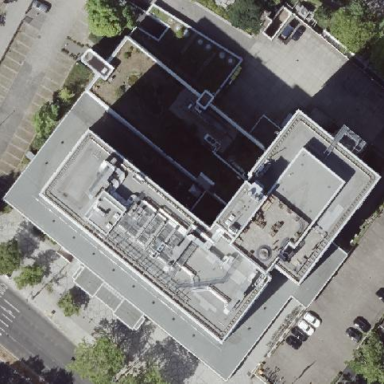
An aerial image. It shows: Office building with flat roof.